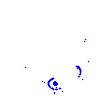
Particle: electron